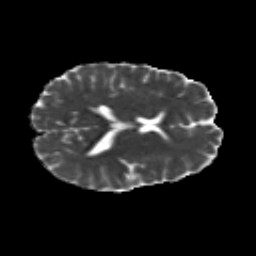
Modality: MD
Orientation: axial
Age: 27
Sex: female
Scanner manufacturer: siemens
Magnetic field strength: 3 T
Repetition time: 8.8 s
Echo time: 0.085 s